Field crop: maize
Growth stage: 1
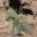
Species: datura